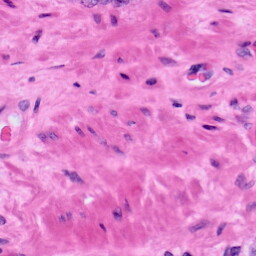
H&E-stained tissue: Prostate